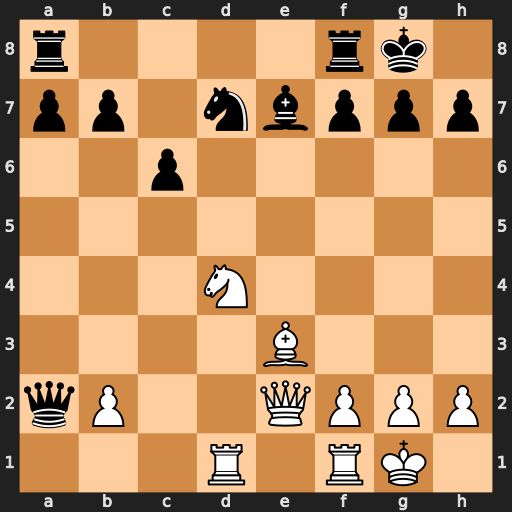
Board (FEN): r4rk1/pp1nbppp/2p5/8/3N4/4B3/qP2QPPP/3R1RK1
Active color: w
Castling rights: -
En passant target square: -
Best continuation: Nf5 Bf6 Rxd7